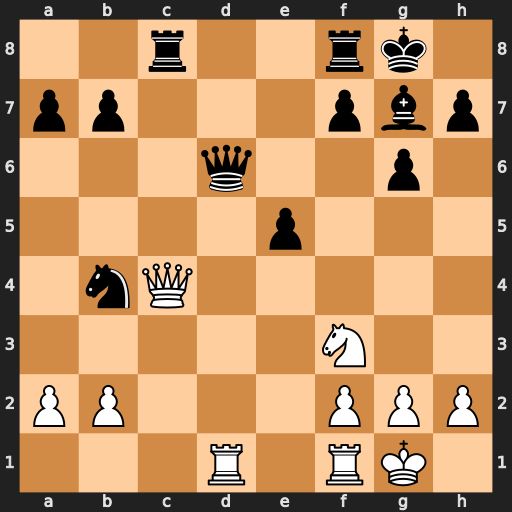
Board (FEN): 2r2rk1/pp3pbp/3q2p1/4p3/1nQ5/5N2/PP3PPP/3R1RK1
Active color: w
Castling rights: -
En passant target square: -
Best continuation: Qxc8 Rxc8 Rxd6